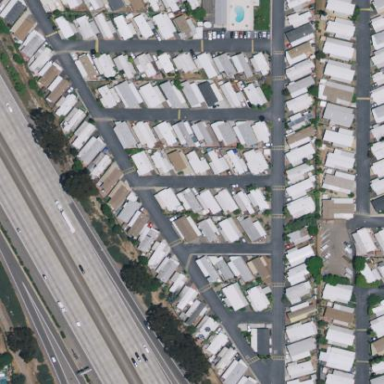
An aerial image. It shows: Residential area known as trailer park.